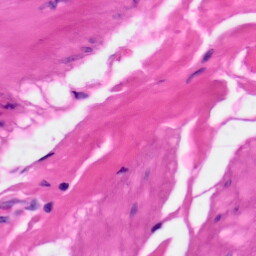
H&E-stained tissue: Skin